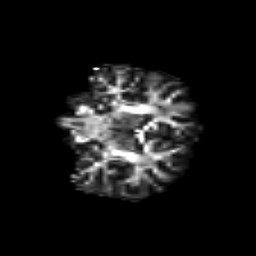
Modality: FA
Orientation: coronal
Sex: female
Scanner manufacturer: siemens
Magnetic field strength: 3 T
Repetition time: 5 s
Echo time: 0.071 s